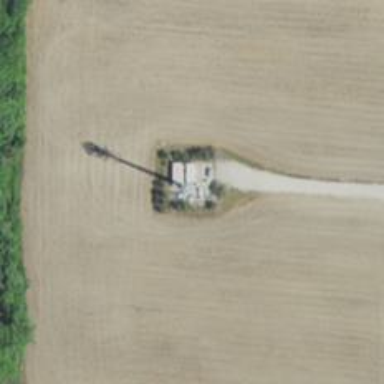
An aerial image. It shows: Communication mast tower.